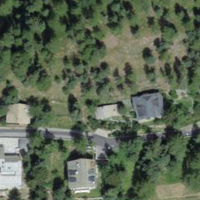
EUNIS habitat code: 43
Species observed at this site:
Eryngium alpinum
Echium vulgare